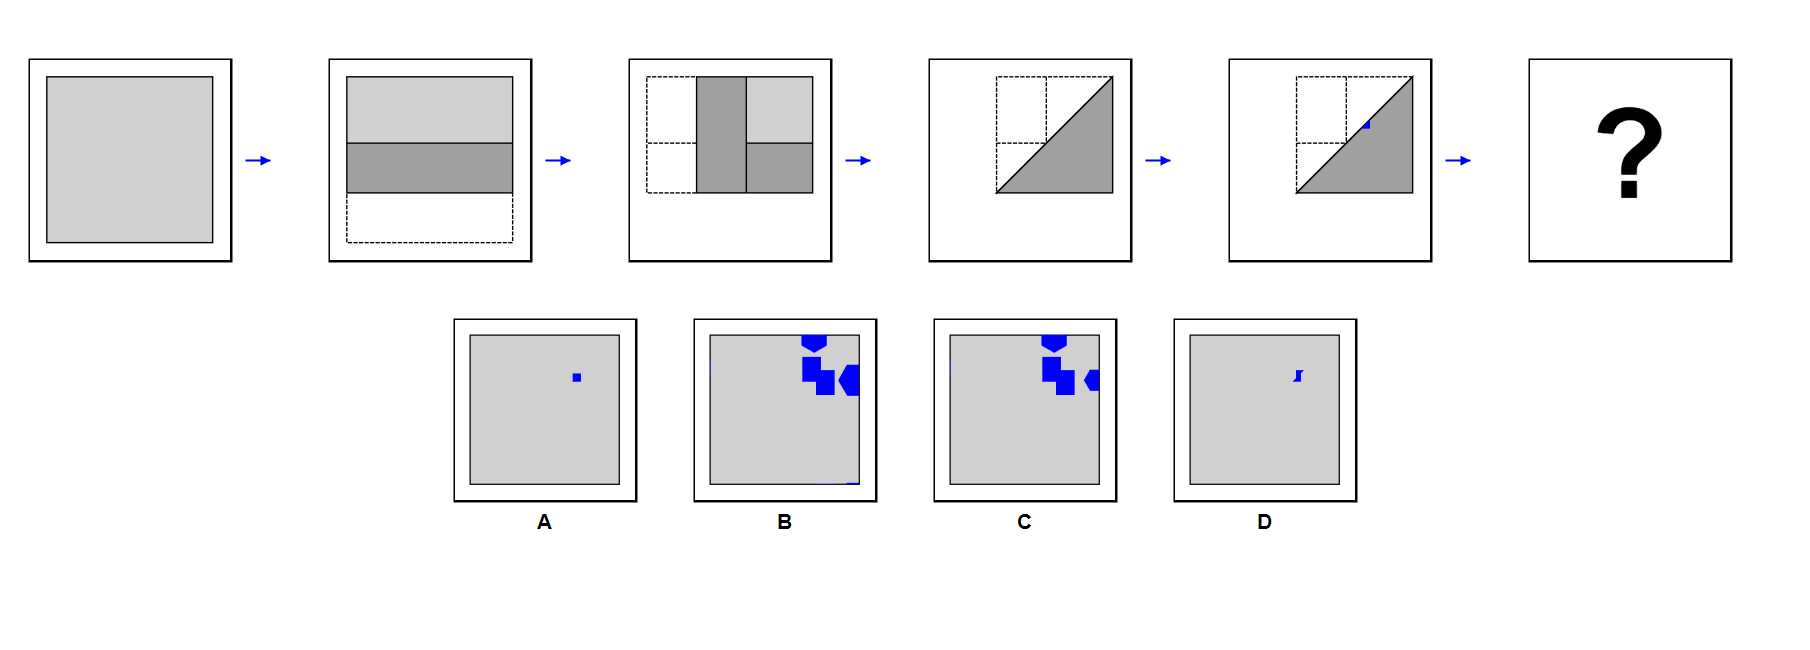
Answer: A